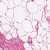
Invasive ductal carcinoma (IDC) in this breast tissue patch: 0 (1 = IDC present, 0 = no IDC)